Question: The problem is, I cannot to add the selected value from DropDown list (in vue js) to the array to save it in database, but I can get the value and pass it to alert to test, here is the code:
'''
<table class="table table-stripped table-border">
<thead>
<tr>
<th>#</th>
<th>Drug</th>
<th>Milligram</th>
<th>Box</th>
<th>Total</th>
<th>Drugstore Name</th>
<th>Drugstore Address</th>
<th>Drugstore PS.code</th>
</tr>
</thead>
<tbody>
<tr v-for="(item, index) in requestItems" :key="index">
<td>{{ index + 1 }}</td>
<td>
<select
name="drugCode"
@change="onDrugChange($event)"
class="form-control"
>
<option selected>--Drug--</option>
<option
v-for="item in drugs"
:key="item.id"
:value="item.id"
>
{{ item.name }}
</option>
</select>
</td>
<td>
<input
type="number"
v-model="item.milligram"
class="form-control"
/>
</td>
<td>
<input
type="number"
v-model="item.box"
class="form-control"
/>
</td>
<td>
<input
type="number"
v-model="item.total"
class="form-control"
/>
</td>
<td>
<input
type="text"
class="form-control"
v-model="item.drugStoreName"
:readonly="patients.isElga"
/>
</td>
<td>
<input
type="text"
class="form-control"
v-model="item.drugStoreAddress"
:readonly="patients.isElga"
/>
</td>
<td>
<input
type="text"
class="form-control"
v-model="item.drugStorePostalCode"
:readonly="patients.isElga"
/>
</td>
<td>
<button
type="button"
@click="deleteRequestItemRow(index)"
class="btn btn-sm btn-danger"
>
-
</button>
</td>
</tr>
</tbody>
</table>
'''
And this is the Data
'''
data() {
return {
patients: {
id: 0,
fullName: "",
telephone: "",
email: "",
birthDate: "",
isElga: true,
},
drugs: {
id: 0,
name: "",
},
requestItems: [
{
drugCode: 0,
milligram: 0,
box: 0,
total: 0,
drugStoreName: "",
drugStoreAddress: "",
drugStorePostalCode: "",
},
],
};
},
'''
And this is the methods:
'''
methods: {
onDrugChange(event) {
this.requestItems.drugCode = event.target.value;
console.log(this.requestItems.drugCode);
},
async insertRequest() {
if (this.checkValidation()) {
let result = await axios
.post("https://localhost:44313/api/request", {
patientDetails: this.patients,
patientRequests: this.requestItems,
})
if (result.status == 201) {
this.$router.push("/");
Swal.fire(
"Your request has been sent, the reply will be soon sent to your email."
);
}
}
},
async getDrugs() {
let result = await axios.get("https://localhost:44313/api/drug");
this.drugs = result.data;
},
'''
After submitting the result is like this:
All of the requestItems's fields are added except the DrugCode which got 0.

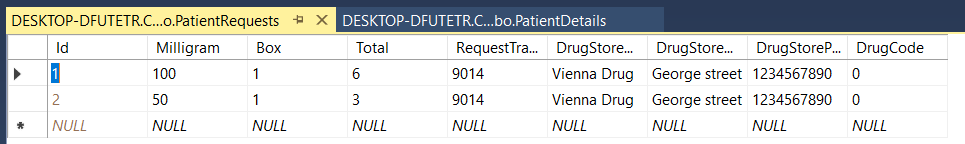
Answer: The problem is that you are not setting the index of the item in 'requestItems' that needs to be updated. In the line 'this.requestItems.drugCode = event.target.value;' it should be actually 'this.requestItems[index].drugCode = event.target.value;'
Try correcting the code as
'''
<select
:id="'drugCode_${index}'"
name="drugCode"
@change="onDrugChange($event)"
class="form-control"
>
<option selected>--Drug--</option>
<option
v-for="item in drugs"
:key="item.id"
:value="item.id"
>
{{ item.name }}
</option>
</select>
'''
And then on method
'''
onDrugChange(event) {
const src = event.target.id // This should give you the id of the select that has fired the event
const index = parseInt(src.replace('drugCode', ''))
this.requestItems[index].drugCode = event.target.value;
console.log(this.requestItems[index].drugCode);
},
'''
I have made a codepen for better understanding: <URL>